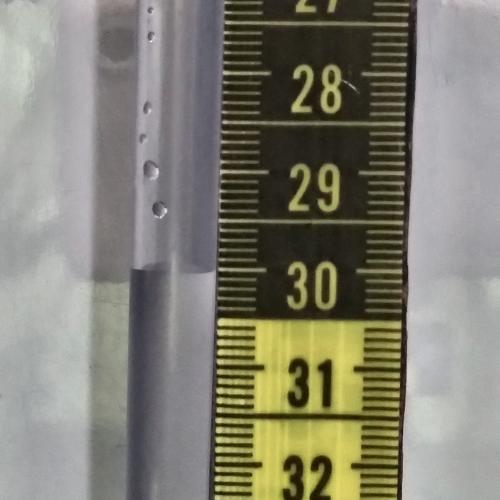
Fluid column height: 30.0 cm